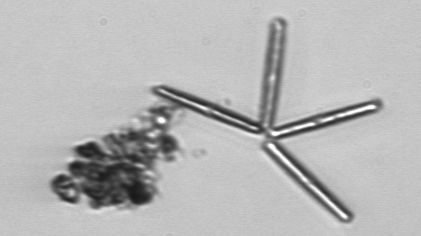
Label: Thalassionema